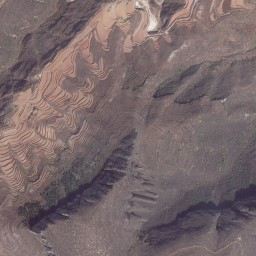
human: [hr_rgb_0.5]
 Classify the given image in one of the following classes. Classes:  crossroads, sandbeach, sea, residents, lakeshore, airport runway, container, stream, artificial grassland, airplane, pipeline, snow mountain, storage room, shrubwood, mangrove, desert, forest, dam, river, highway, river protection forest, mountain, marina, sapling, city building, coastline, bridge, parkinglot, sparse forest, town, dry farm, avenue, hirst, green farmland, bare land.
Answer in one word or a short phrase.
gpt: mountain